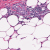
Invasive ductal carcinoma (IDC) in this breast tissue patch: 0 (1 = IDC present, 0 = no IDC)